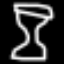
Label: hourglass